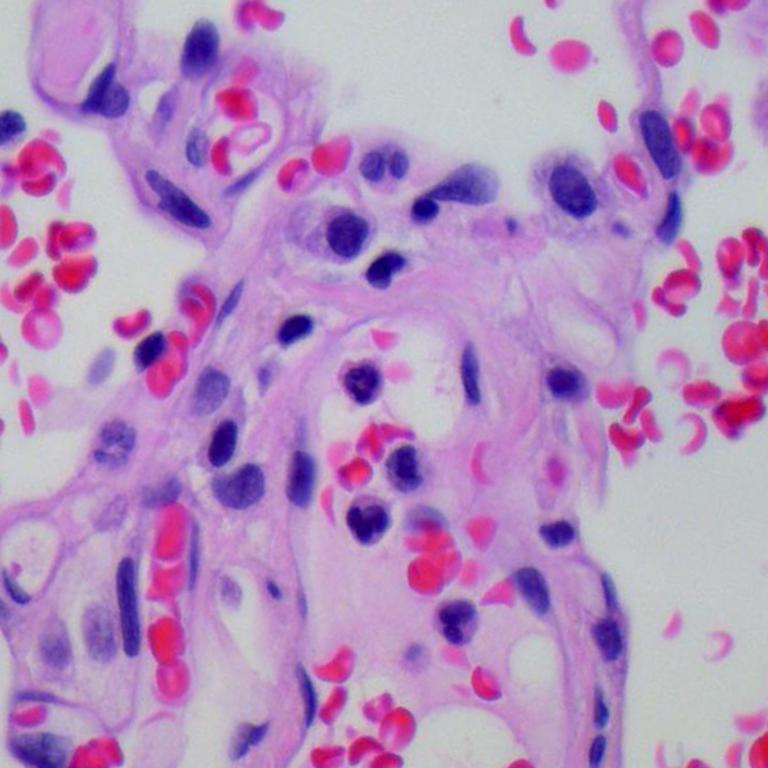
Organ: lung
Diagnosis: benign